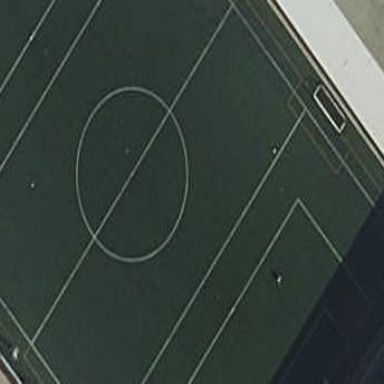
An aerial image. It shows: Multi-sport pitch on leisure land.